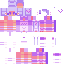
A female human skin with pale skin, wearing brown long hair dressed in a blue hoodie and black shorts, featuring a closed mouth.